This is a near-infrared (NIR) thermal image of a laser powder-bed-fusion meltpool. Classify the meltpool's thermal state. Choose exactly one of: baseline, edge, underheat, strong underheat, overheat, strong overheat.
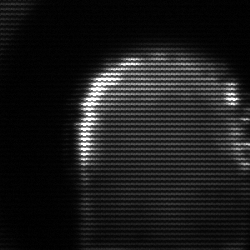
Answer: baseline